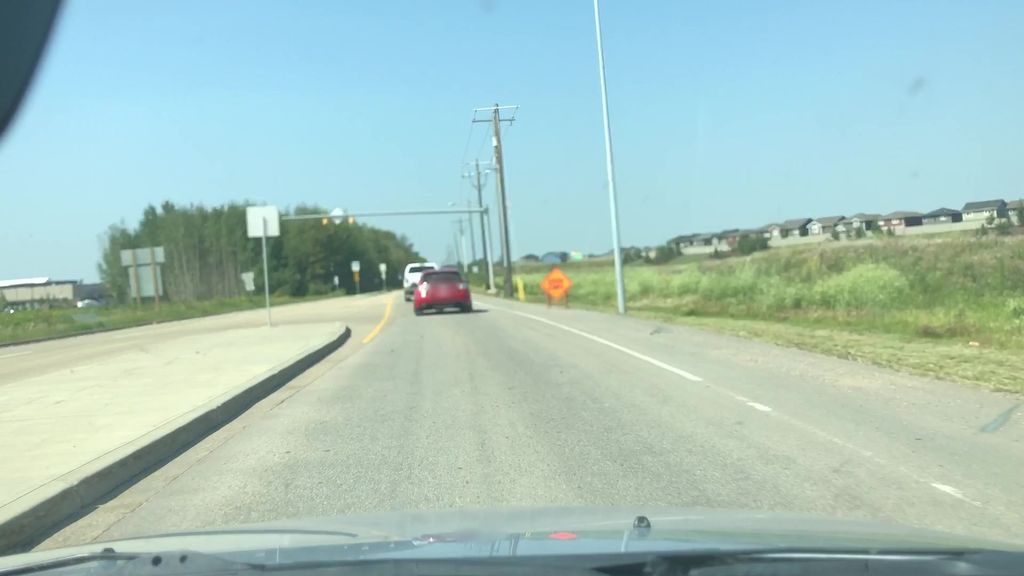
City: edmonton